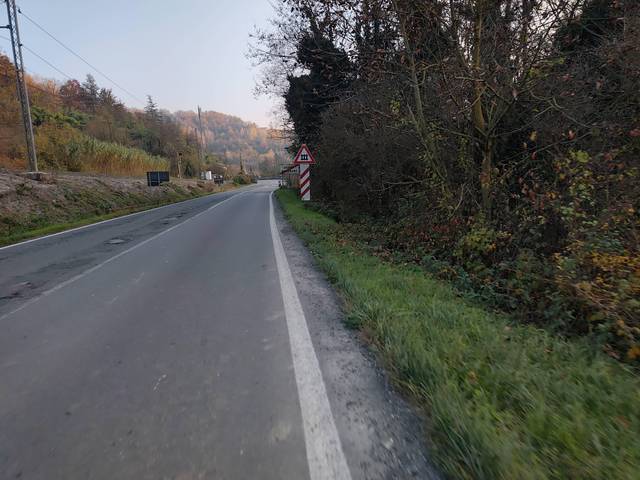
Region: Italy
Coordinates: 44.702, 8.475